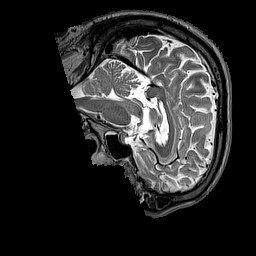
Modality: T2w
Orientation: sagittal
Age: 62
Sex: male
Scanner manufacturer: siemens
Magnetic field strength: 3 T
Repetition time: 3.2 s
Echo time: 0.212 s